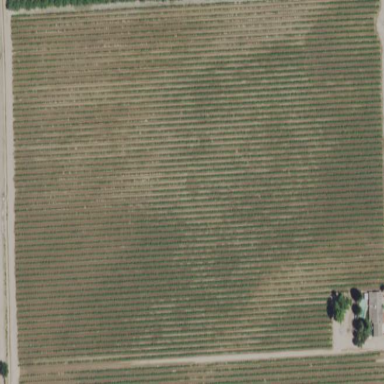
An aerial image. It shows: Vineyard with grape crops.